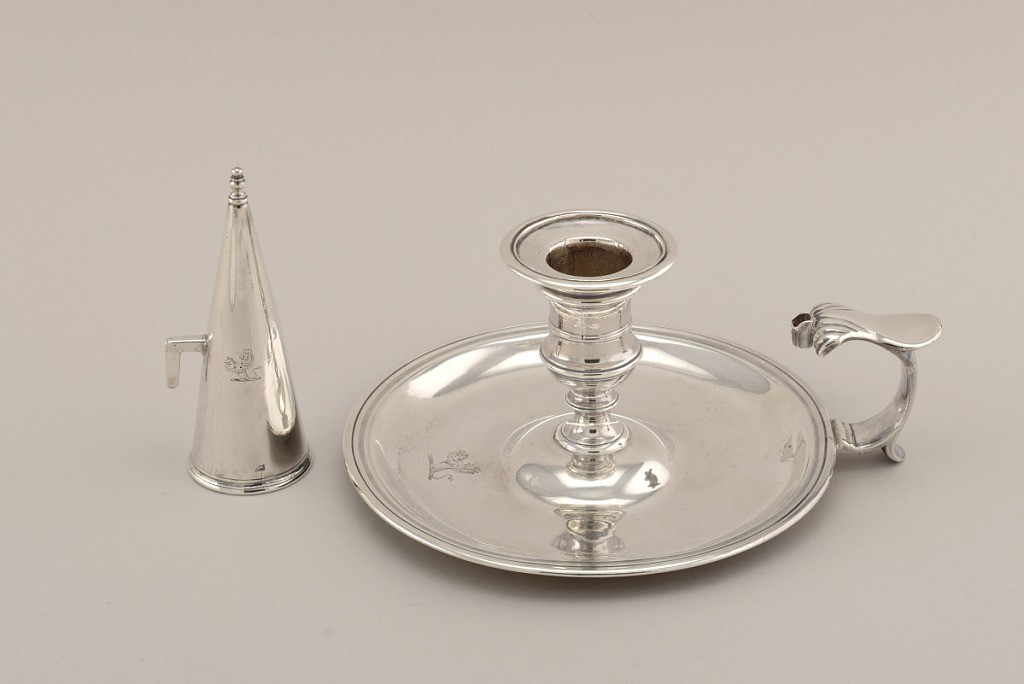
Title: Pair of Chambersticks with Snuffers
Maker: William Cafe, British
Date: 1758
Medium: silver
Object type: chambersticks
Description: Each with circular plate with upcurved edge and reeded rim. Scroll handle with thumb plate terminating in ribbed scroll. Handle fitted to hold plain conical extinguisher with reeded edge and baluster finial. Candle socket raised on baluster shaft, and with flanged nozzle permanently affixed. On saucer of each and on extinguisher of each is engraved an unidentified crest.